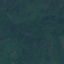
Label: Forest